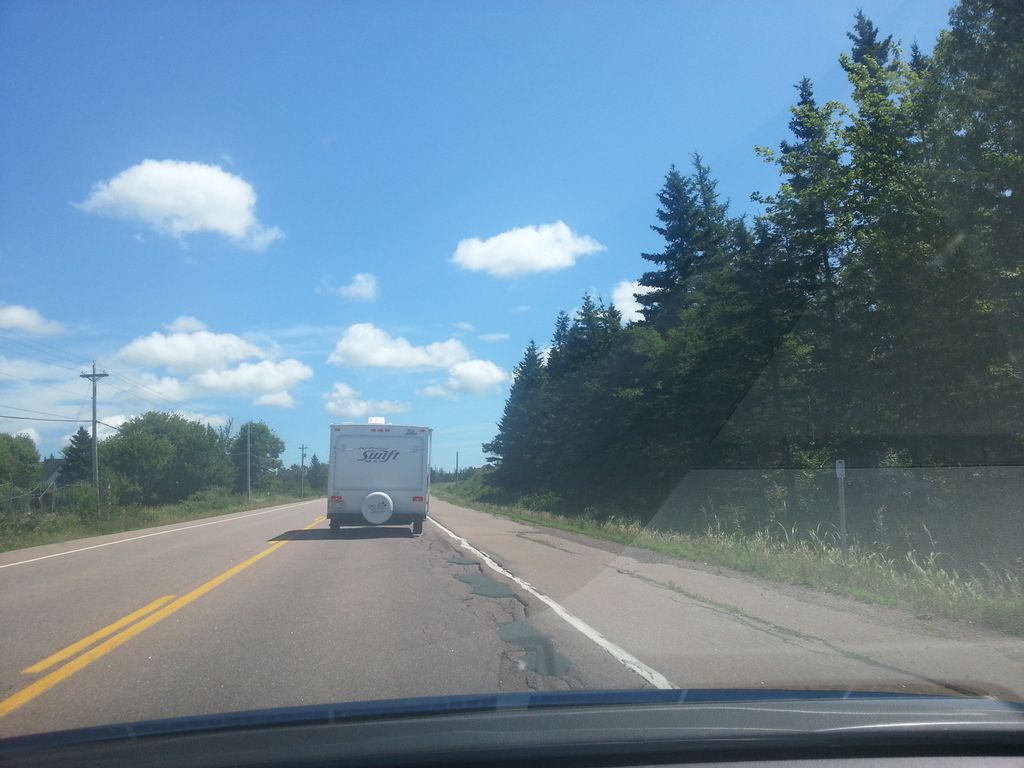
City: charlottetown